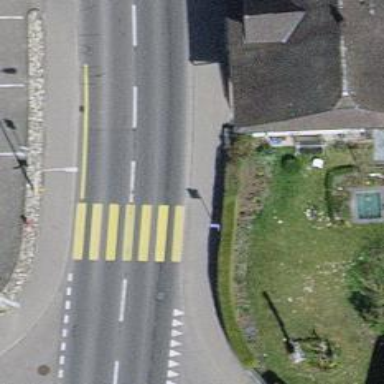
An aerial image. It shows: Uncontrolled zebra crossing with zebra markings.